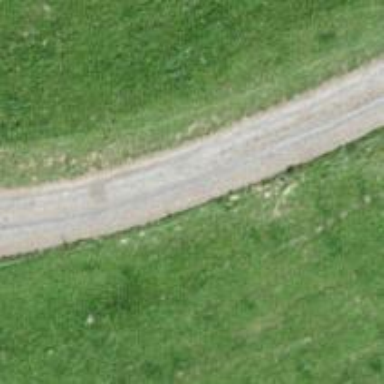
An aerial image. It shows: Gravel track with grade 2 tracktype.